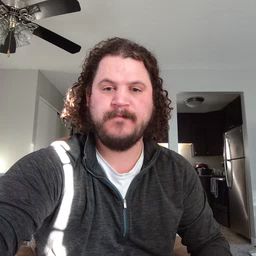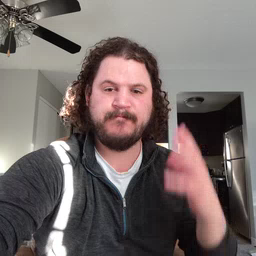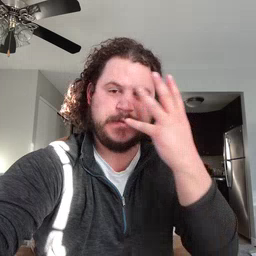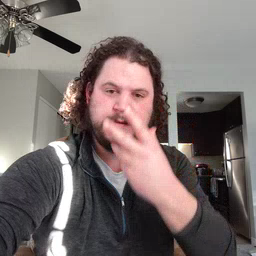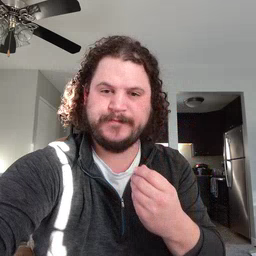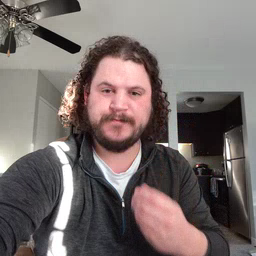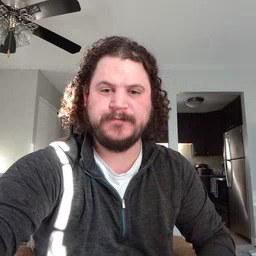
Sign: pretty